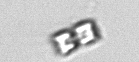
Label: Bacillariophyceae_morphotype1